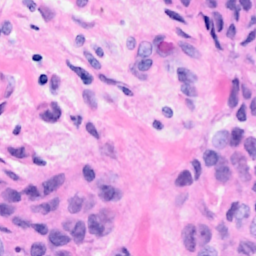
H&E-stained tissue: Breast